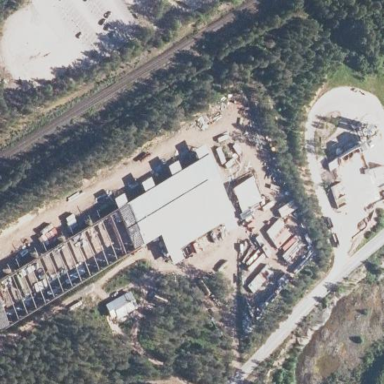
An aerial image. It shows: Industrial building.